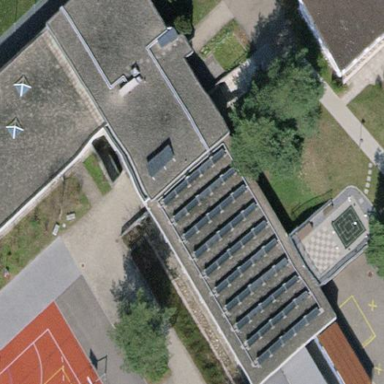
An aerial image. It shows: School building with sports center for multi-sport activities.